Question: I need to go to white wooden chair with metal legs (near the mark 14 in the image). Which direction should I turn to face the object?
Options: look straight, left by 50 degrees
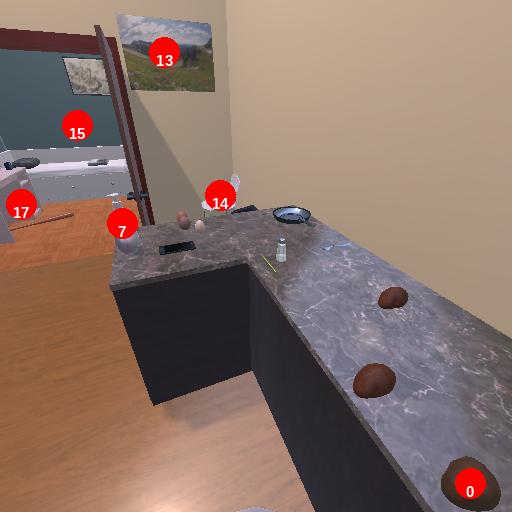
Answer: look straight